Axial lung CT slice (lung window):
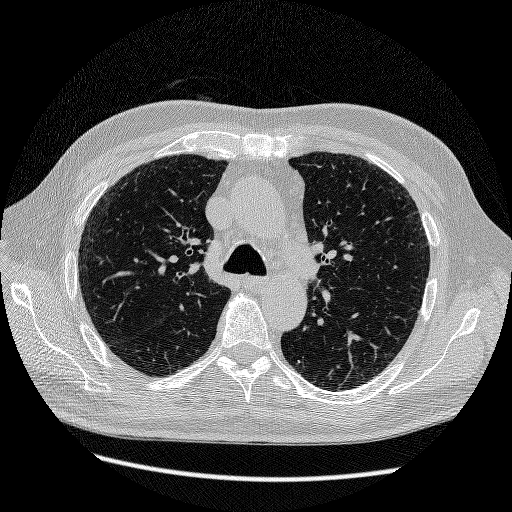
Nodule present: no